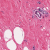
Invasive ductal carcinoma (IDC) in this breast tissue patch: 0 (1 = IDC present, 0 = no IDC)